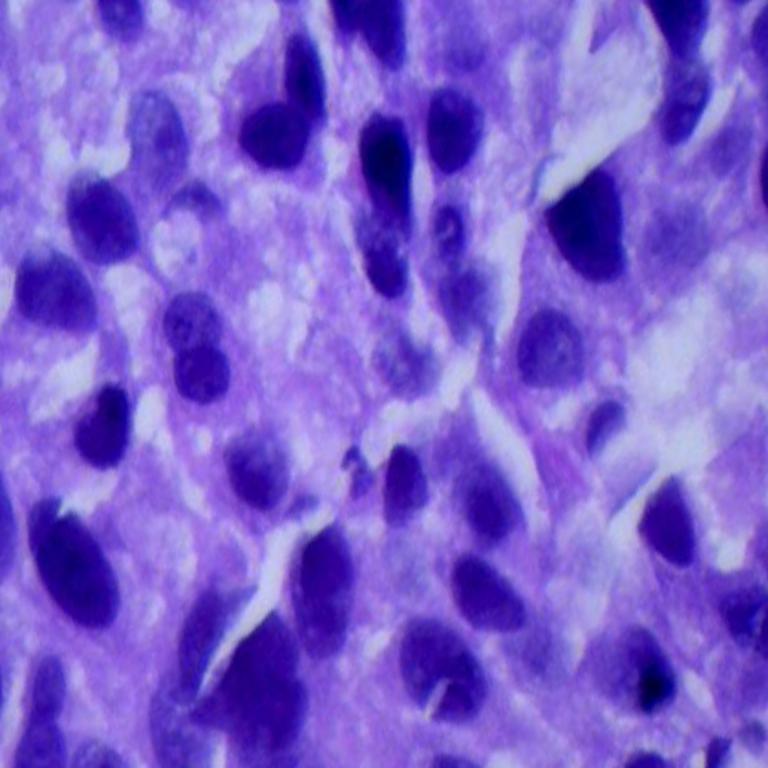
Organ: lung
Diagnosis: squamous carcinomas